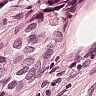
Metastatic tissue present: yes